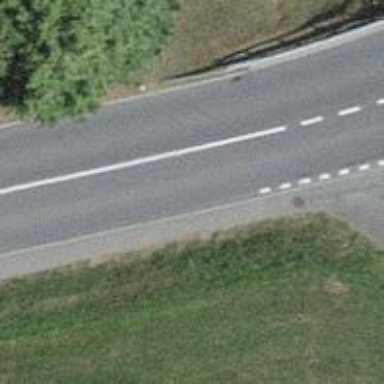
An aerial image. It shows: Asphalt road classified as primary highway.